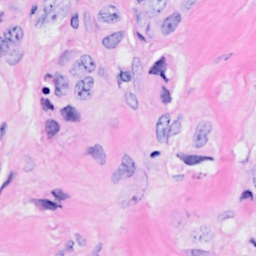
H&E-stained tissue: Breast